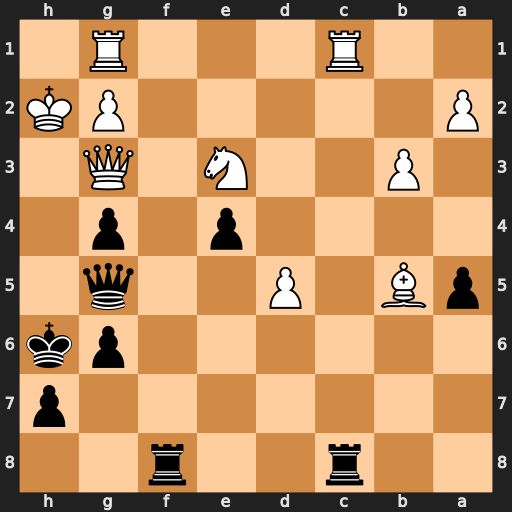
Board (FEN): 2r2r2/7p/6pk/pB1P2q1/4p1p1/1P2N1Q1/P5PK/2R3R1
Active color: b
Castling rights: -
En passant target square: -
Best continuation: Qh5+ Qh3 gxh3